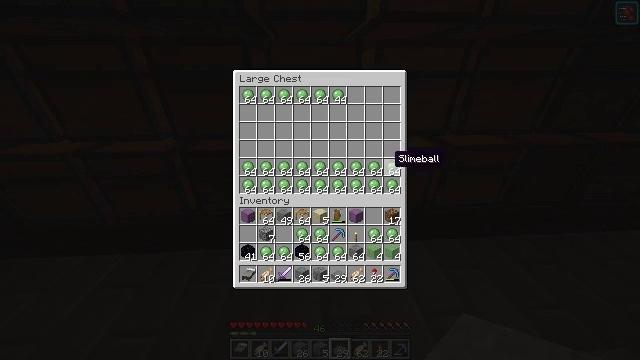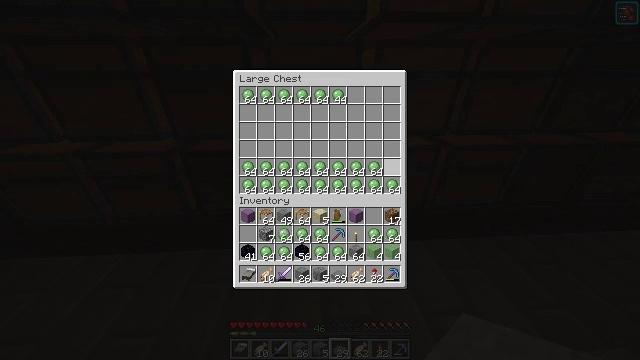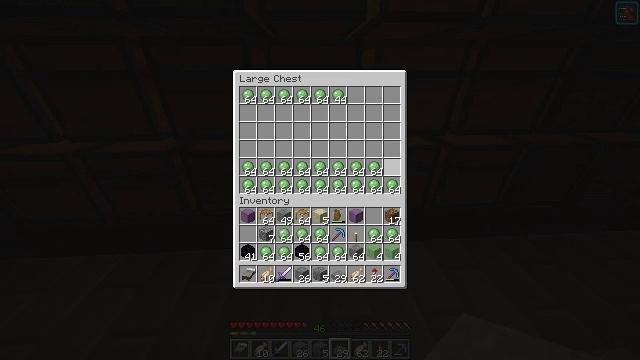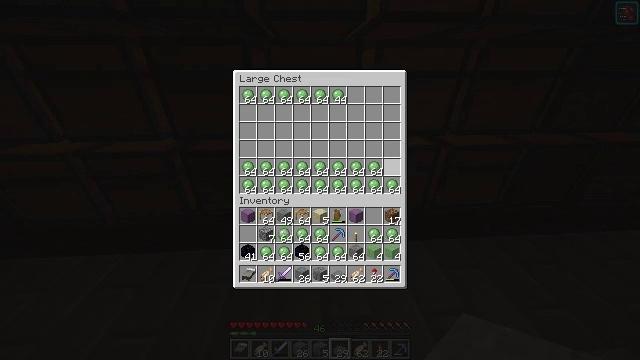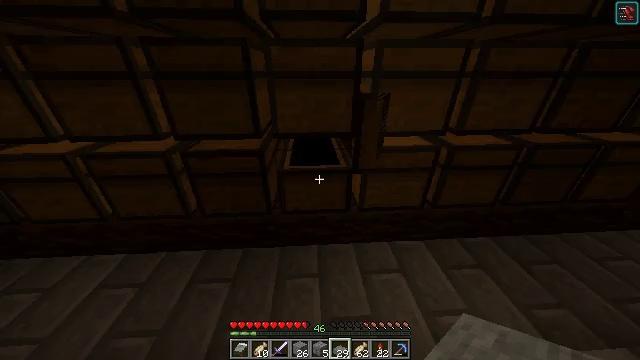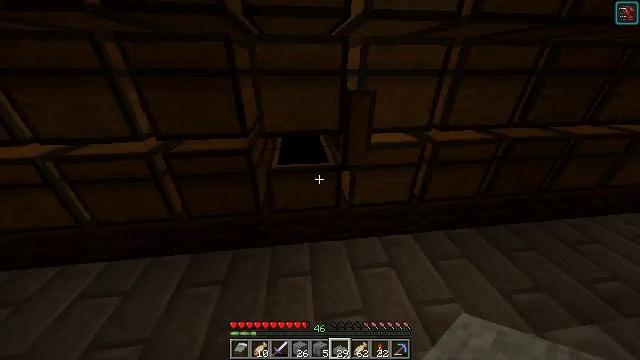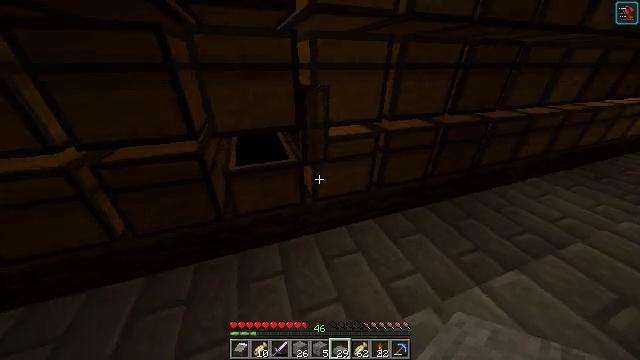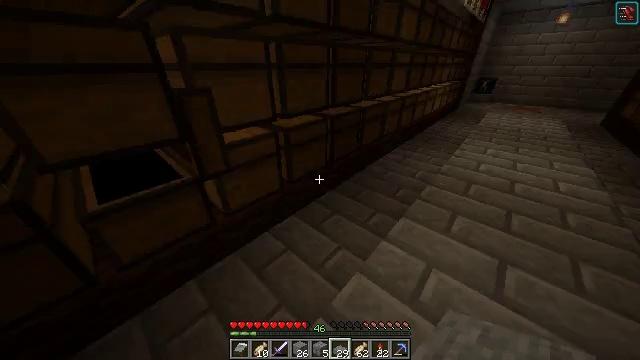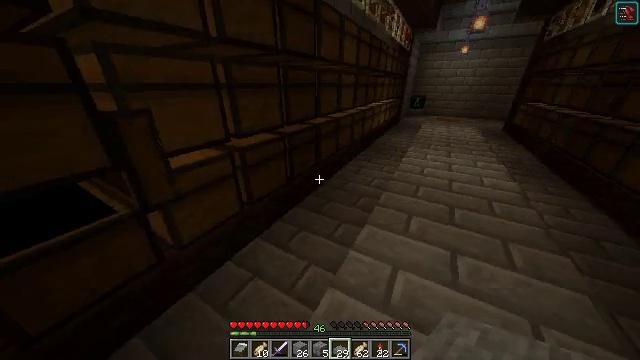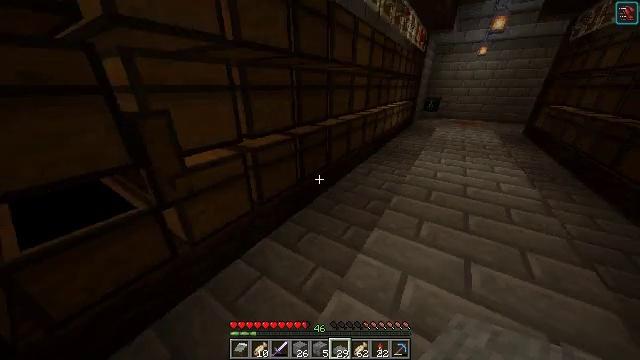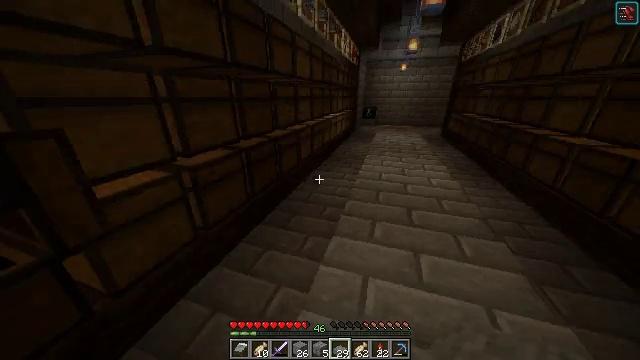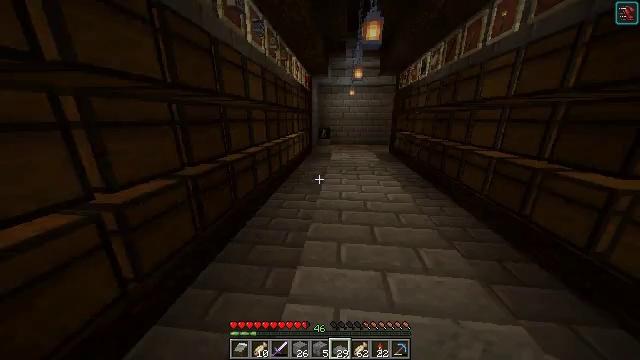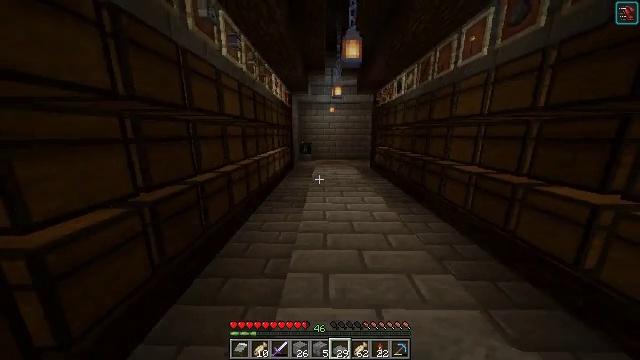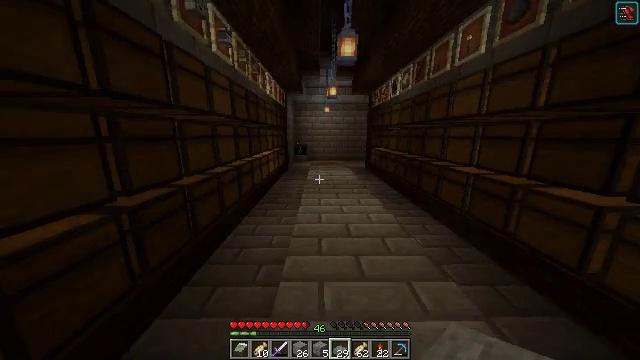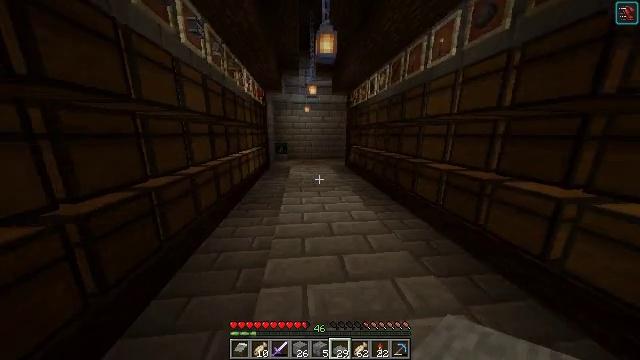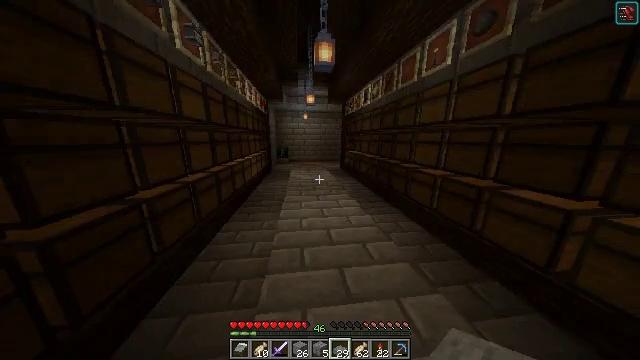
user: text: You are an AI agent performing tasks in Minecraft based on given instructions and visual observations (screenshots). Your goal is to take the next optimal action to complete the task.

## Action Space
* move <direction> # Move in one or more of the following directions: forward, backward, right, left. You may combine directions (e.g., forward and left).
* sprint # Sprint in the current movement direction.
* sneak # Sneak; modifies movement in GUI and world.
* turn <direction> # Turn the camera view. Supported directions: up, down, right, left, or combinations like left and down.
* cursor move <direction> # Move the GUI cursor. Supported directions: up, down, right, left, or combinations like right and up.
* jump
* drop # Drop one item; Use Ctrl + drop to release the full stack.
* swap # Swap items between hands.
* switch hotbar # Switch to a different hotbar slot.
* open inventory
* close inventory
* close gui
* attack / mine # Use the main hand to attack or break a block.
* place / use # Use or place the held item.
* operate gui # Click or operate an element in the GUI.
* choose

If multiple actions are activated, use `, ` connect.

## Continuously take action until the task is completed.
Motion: motion action
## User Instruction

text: Make a slime block by placing slimeballs in the crafting table.
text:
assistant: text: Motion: sneak, choose
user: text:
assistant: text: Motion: sneak
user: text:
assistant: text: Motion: sneak
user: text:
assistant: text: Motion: sneak
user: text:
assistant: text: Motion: turn right, close gui
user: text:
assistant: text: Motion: turn right and down, open inventory
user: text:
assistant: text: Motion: turn right
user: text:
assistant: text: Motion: turn right and up
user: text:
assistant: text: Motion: turn left
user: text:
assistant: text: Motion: move forward, turn right and up
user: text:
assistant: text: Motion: move forward, turn right and up
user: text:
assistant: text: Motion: turn right and up
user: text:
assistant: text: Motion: move forward, turn right
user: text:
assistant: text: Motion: move forward, turn right
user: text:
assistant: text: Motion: move forward
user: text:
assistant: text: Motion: move forward
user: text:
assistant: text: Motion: move forward
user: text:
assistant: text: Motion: move forward
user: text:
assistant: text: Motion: move forward
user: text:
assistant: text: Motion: move forward
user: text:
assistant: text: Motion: move forward
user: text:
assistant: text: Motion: move forward
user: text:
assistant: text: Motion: move forward
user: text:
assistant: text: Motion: move forward
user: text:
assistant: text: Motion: move forward
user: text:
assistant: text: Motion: move forward, turn down
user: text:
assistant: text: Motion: move forward, turn down
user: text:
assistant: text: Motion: move forward, turn down
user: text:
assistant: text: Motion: move forward, turn down
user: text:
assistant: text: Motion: move forward, turn down